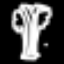
Label: palm tree